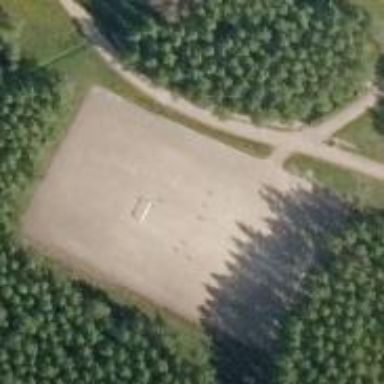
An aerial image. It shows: Multi-sport pitch with fine gravel surface for leisure land.